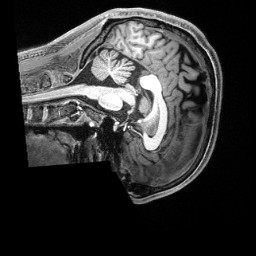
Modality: T1w
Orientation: sagittal
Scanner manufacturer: siemens
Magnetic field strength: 3 T
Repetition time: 2.5 s
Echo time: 0.00231 s